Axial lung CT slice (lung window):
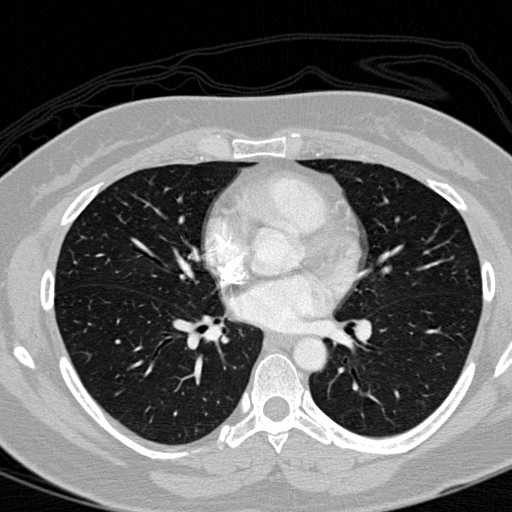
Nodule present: no